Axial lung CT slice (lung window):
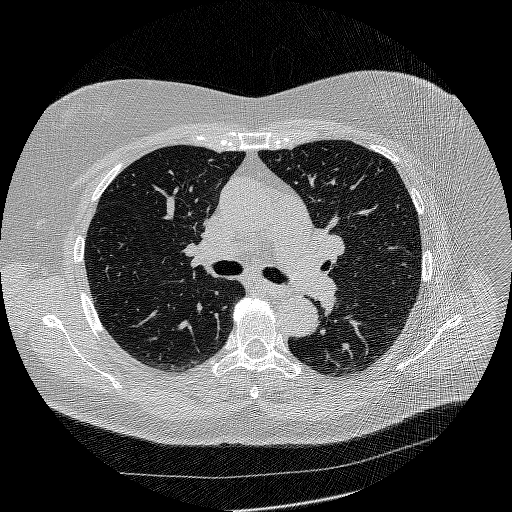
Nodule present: no